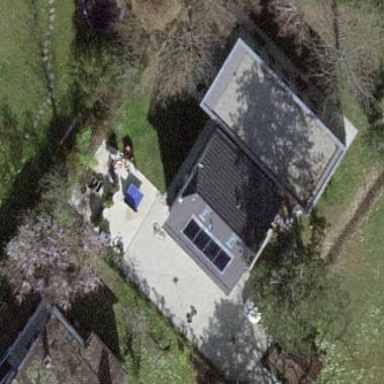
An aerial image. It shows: Garden enclosed by fence.